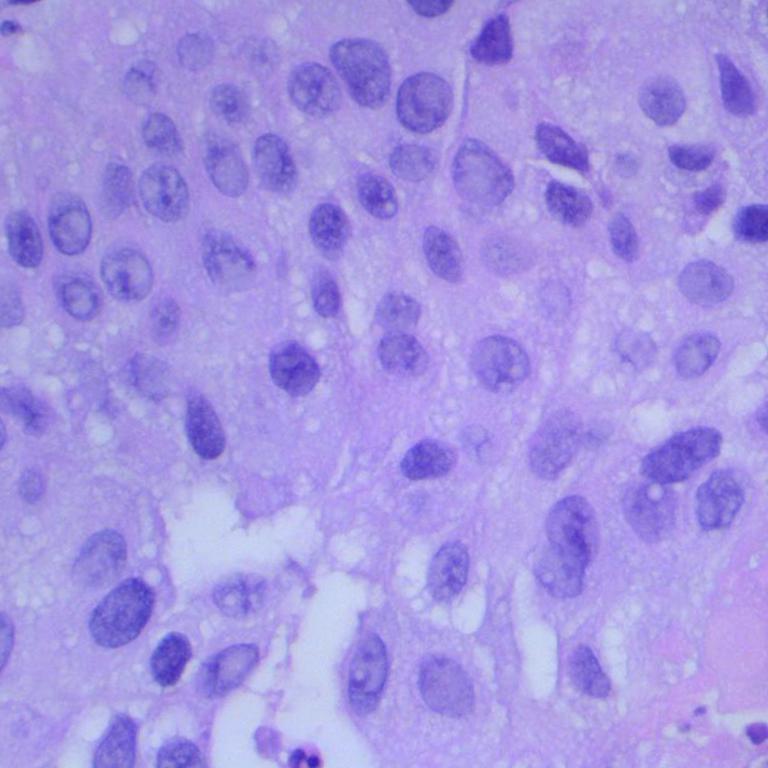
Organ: lung
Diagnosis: squamous carcinomas